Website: macys
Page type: billing-address
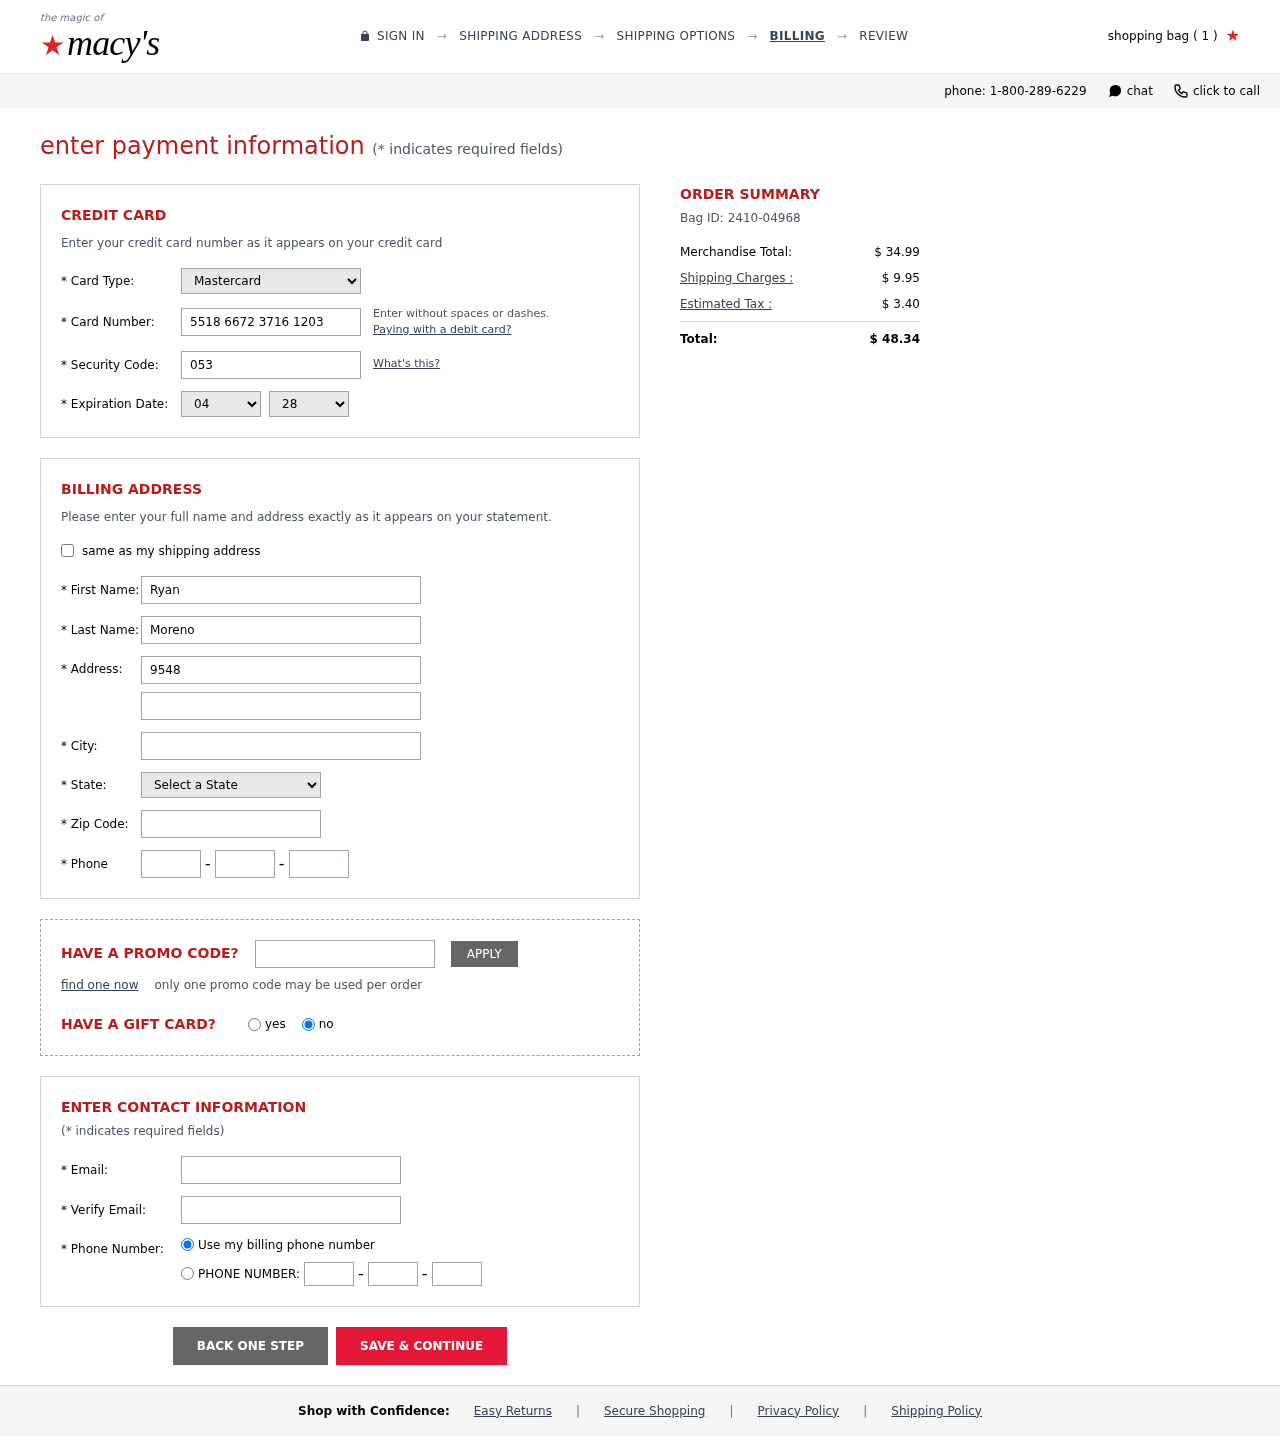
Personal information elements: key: PII_CARD_CVV
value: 053
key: PII_CARD_EXPIRY_MONTH
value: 04
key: PII_CARD_EXPIRY_YEAR
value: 28
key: PII_CARD_NUMBER
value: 5518 6672 3716 1203
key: PII_CARD_TYPE
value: Mastercard
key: PII_CITY
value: Jillianchester
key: PII_EMAIL
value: ryan.moreno@hotmail.com
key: PII_FIRSTNAME
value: Ryan
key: PII_LASTNAME
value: Moreno
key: PII_PHONE_AREA
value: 697
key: PII_PHONE_PREFIX
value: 437
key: PII_PHONE_SUFFIX
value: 0453
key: PII_POSTCODE
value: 22418
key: PII_STATE_ABBR
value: PR
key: PII_STREET
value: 9548 Fowler Junctions
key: PII_STREET2
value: Suite 114
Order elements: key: ORDER_NUM_ITEMS
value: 1
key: ORDER_ID
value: Bag ID: 2410-04968
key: ORDER_SUBTOTAL
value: $ 34.99
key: ORDER_SHIPPING_COST
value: $ 9.95
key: ORDER_TAX
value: $ 3.40
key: ORDER_TOTAL
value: $ 48.34